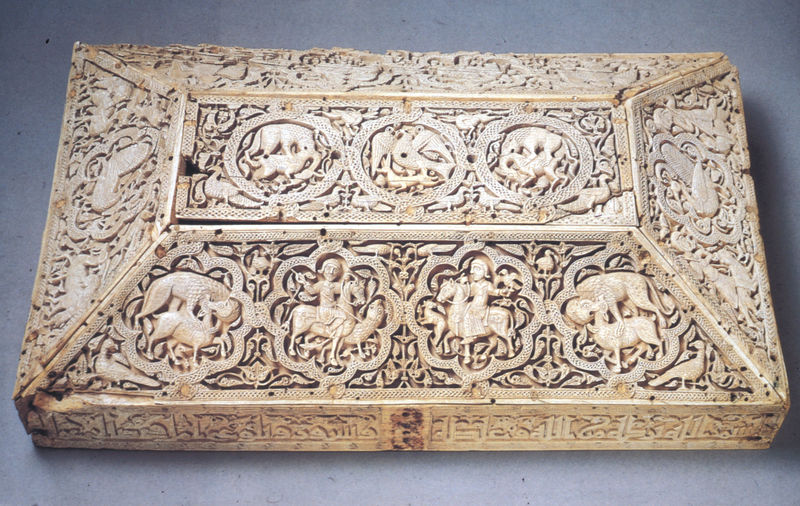
Titel: Kästchen aus Leyre (Deckel)
Standort: Pamplona
Institution: Museo de Navarra
Schlagwörter: adler, blau, blätter, falke, mann, vogel, wolf, gelb, menschen, ocker, braun, geschwungen, grau, hell, marmor, schmuck, weiss, schloss, tier, tiere, beige, muster, ornament, mensch, rahmen, stein, taube, horn, vögel, flach, gold, decke, pflanzen, kreis, pferd, pferde, reiter, rund, ranken, schwanz, zaumzeug, zügel, relief, bein, giebel, kuh, figuren, figurativ, floral, ornamente, verzierung, plastik, nägel, fein, foto, fotografie, oben, photographie, rechtecke, truhe, deckel, lamm, schaf, schwein, dose, medaillon, orient, orientalisch, rechteck, tauben, sex, kreise, kiste, schachtel, pfau, ritter, jagd, schnitzerei, kasten, photo, ornamental, fries, schnörkel, arabisch, handwerk, sarg, quader, erlegt, jäger, reh, rehe, ross, christlich, mittelalter, löwe, heilige, wildschwein, schatulle, ornamentik, reliefs, verzeirung, stier, indien, angewandte kunst, kunsthandwerk, objekt, ziseliert, kästchen, islam, leisten, schatz, geschnitzt, schnitzen, schnitzwerk, konisch, osten, elfenbein, motive, ägypten, box, medaillons, schnitzkunst, abdeckung, raubtier, islamisch, byzanz, iran, islamische kunst, pfauen, schmuckkasten, frühchristlich, normannisch, buddhistisch, laubsägearbeit, reliefe, riere, schatztruhe, schnizen, schtulle, vielpass, florale motive, jagdmotiv, arrabisch, tiersymbole, indische kunst